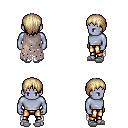
a pixel art fantasy rpg character, male body template, dark elf, purple skin, gray tattered cape, gold greaves, white blonde plain hairstyle, white slippers, four views (front, back, left, right), 2x2 character sprite sheet, small pixel art, hard edges, no anti-aliasing